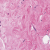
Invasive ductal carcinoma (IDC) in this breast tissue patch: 0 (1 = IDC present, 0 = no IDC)